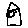
Label: house